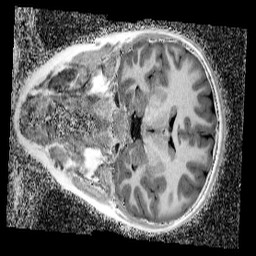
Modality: UNIT1_denoised
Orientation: coronal
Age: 11
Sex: female
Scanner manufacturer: siemens
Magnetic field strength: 3 T
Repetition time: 4 s
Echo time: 0.00299 s